Question: I have limited space for horizontal category navigation bar on top of my theme and I need to limit number of categories shown on this bar and tell WordPress put "More.." as a drop down menu link at the end of the list to let users hover their mouse cursors on that to see other categories as shown in screenshot.
How can I do that?

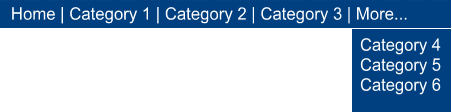
Answer: Depends on what function you're using to format the navigation menu. It's probably 'wp_list_categories()' which might not be the best choice in your case. As @Andre mentioned in his answer, you might want to go with navigation menus available since WordPress 3, but if you need to stick to categories, try 'get_categories()' which will return the categories in a non-formatted way. This will enable you to loop through them in any way that you want, include a counter to limit the general output, and then loop through the rest under the More submenu.
Reference: <URL>